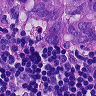
Metastatic tissue present: yes